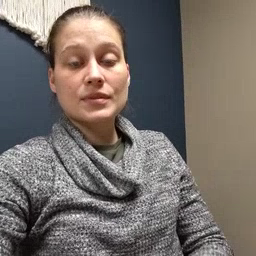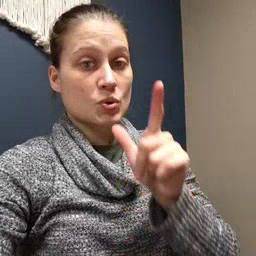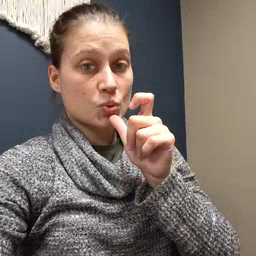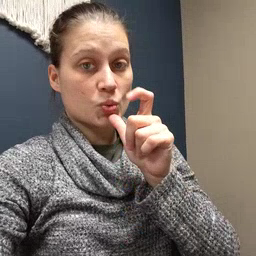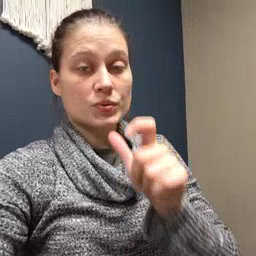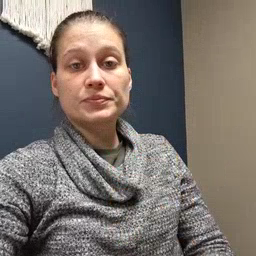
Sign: who